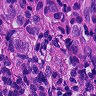
Metastatic tissue present: yes